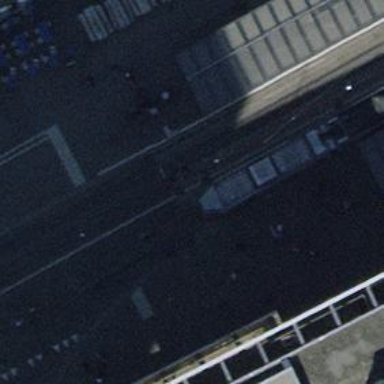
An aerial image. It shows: Tram stop with public transport stop position.